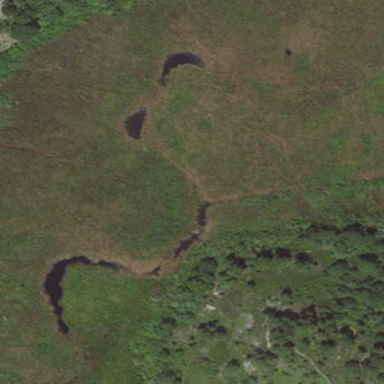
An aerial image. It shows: Beautiful wet meadow natural wetland.